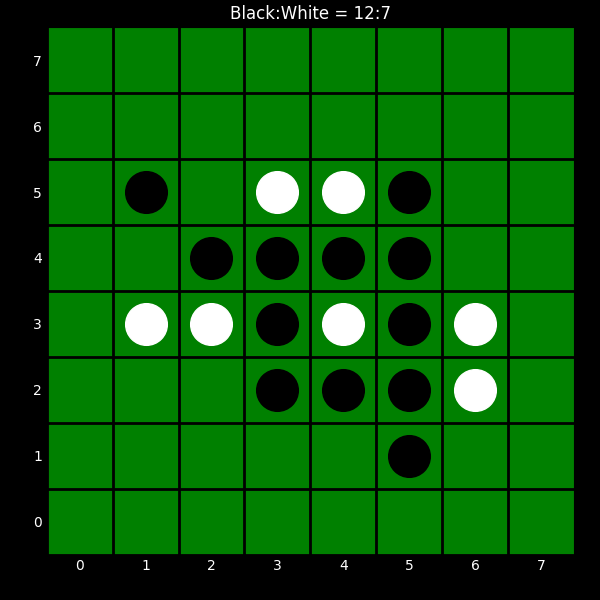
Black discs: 12
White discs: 7